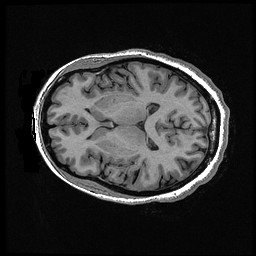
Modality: T1w
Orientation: axial
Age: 30
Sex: male